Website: home-depot
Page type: customer-info-address
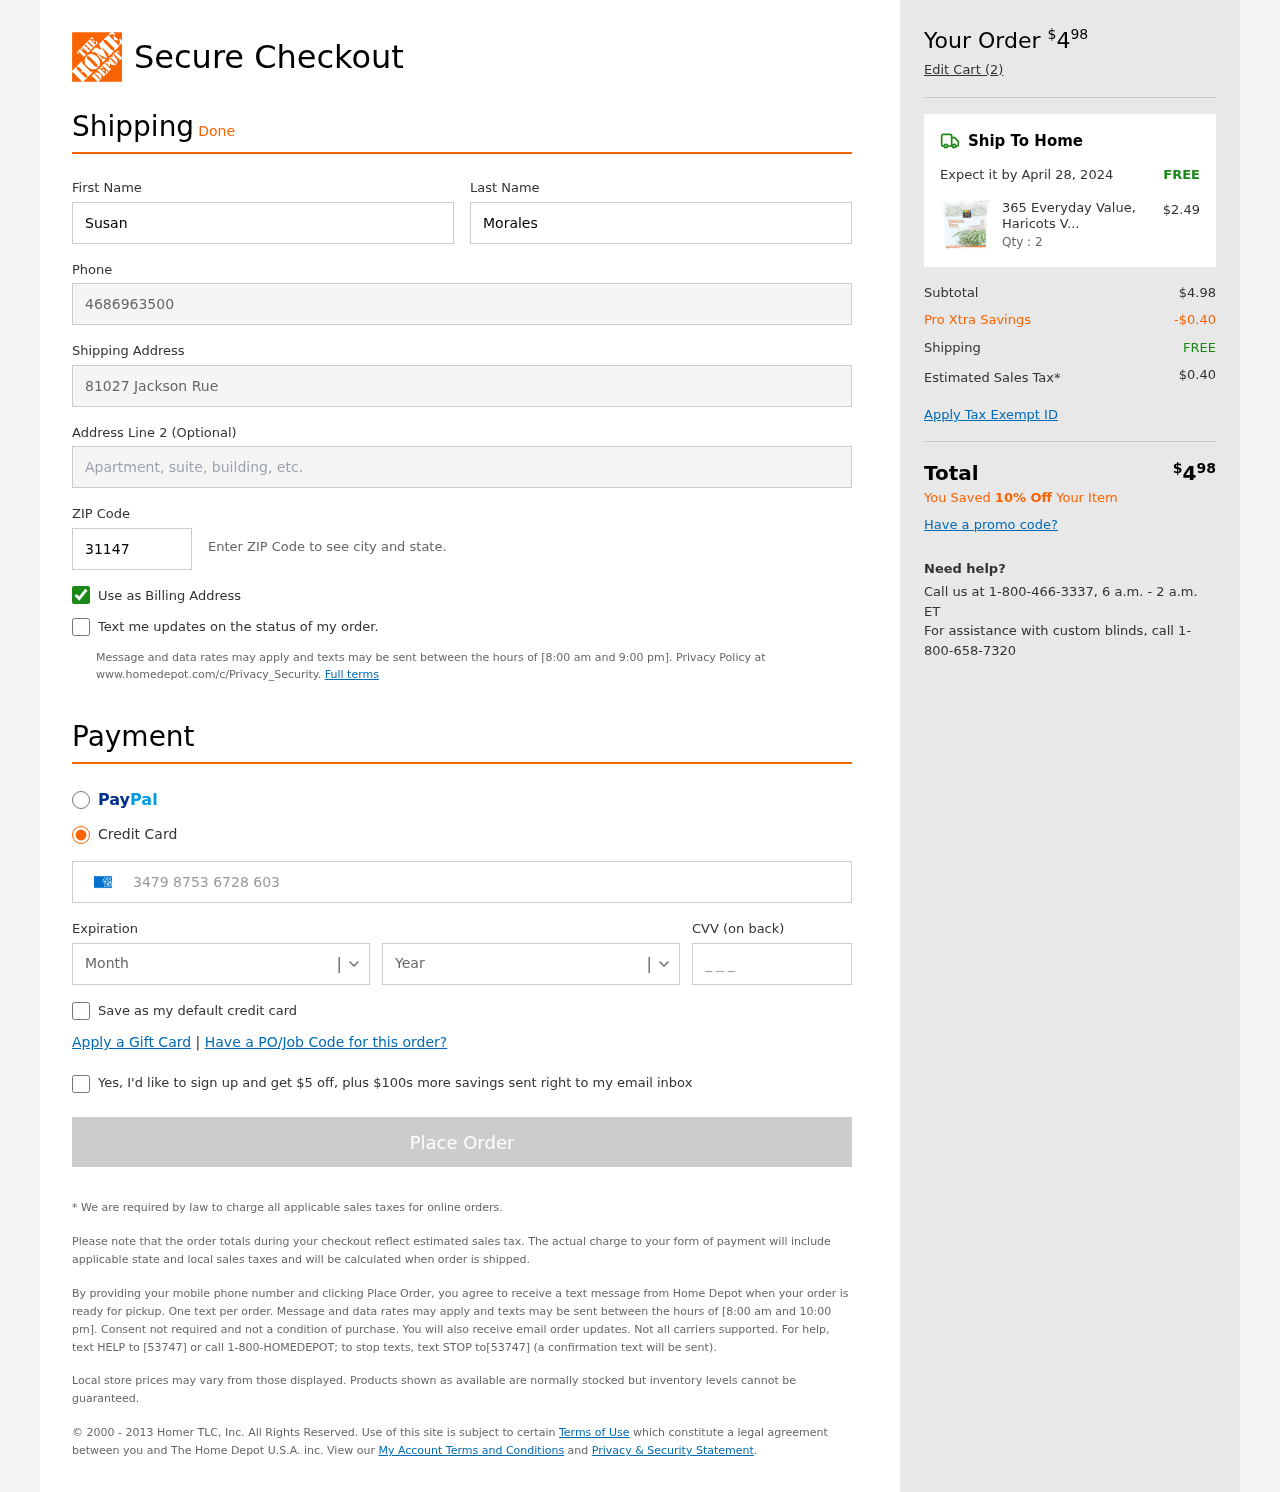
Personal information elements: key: PII_CARD_CVV
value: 8795
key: PII_CARD_EXPIRY_MONTH
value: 08
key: PII_CARD_EXPIRY_YEAR
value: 28
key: PII_CARD_NUMBER
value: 3479 8753 6728 603
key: PII_FIRSTNAME
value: Susan
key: PII_LASTNAME
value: Morales
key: PII_PHONE
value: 4686963500
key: PII_POSTCODE
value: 31147
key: PII_STREET
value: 81027 Jackson Rue
Product elements: key: PRODUCT1_NAME
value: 365 Everyday Value, Haricots Verts (Extra Fine Green Beans), 16 oz, (Frozen)
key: PRODUCT1_PRICE
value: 2.49
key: PRODUCT1_QUANTITY
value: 2
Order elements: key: ORDER_TOTAL
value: $498
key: ORDER_NUM_ITEMS
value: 2
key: ORDER_DELIVERY_DATE
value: April 28, 2024
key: ORDER_SHIPPING_COST
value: FREE
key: ORDER_SUBTOTAL
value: $4.98
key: ORDER_DISCOUNT
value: -$0.40
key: ORDER_SHIPPING_COST2
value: FREE
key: ORDER_TAX
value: $0.40
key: ORDER_TOTAL2
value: $498
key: ORDER_SAVINGS_MESSAGE
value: You Saved 10% Off Your Item